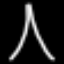
Label: The Eiffel Tower